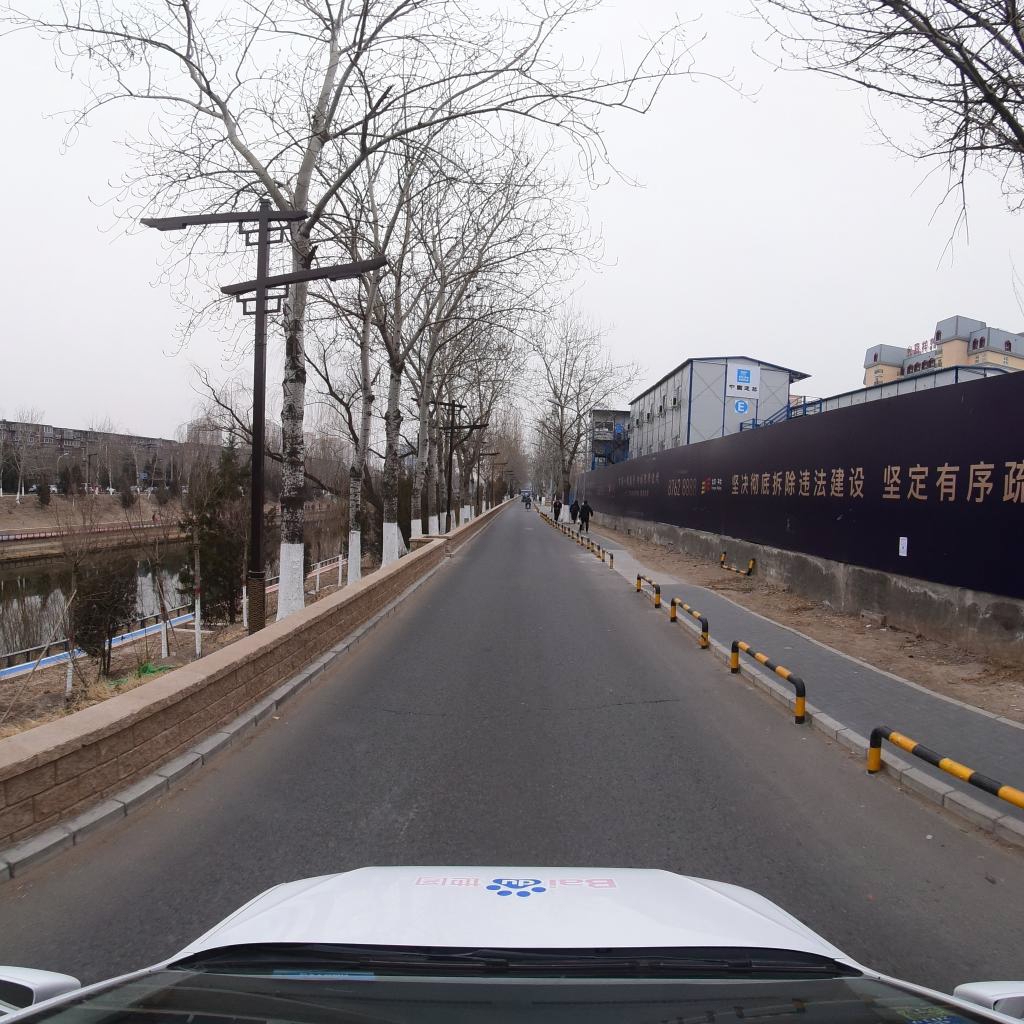
Region: Fengtai
Road damage annotations: transverse crack